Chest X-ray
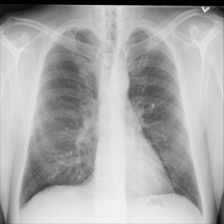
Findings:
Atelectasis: negative
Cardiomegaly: negative
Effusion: negative
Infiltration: negative
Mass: negative
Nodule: negative
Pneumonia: negative
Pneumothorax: negative
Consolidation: negative
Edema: negative
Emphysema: negative
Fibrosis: negative
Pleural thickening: negative
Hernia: negative